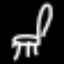
Label: chair